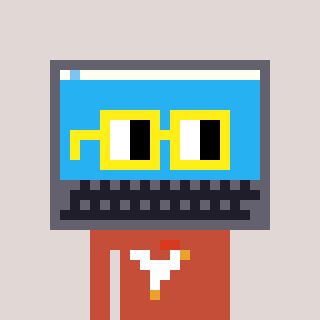
a pixel art character with square yellow glasses, a laptop-shaped head and a rust-colored body on a warm background